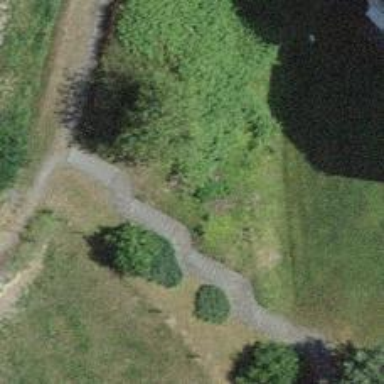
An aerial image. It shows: Road with steps.